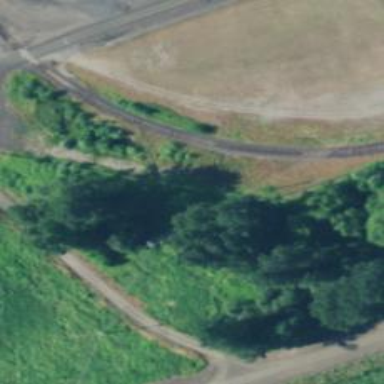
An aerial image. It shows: Abandoned railway.